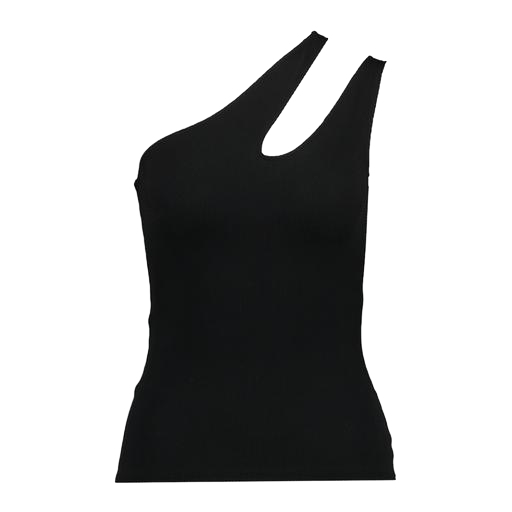
black asymmetric tank, black one-shoulder top, black asymmetrical one-shoulder top, white background